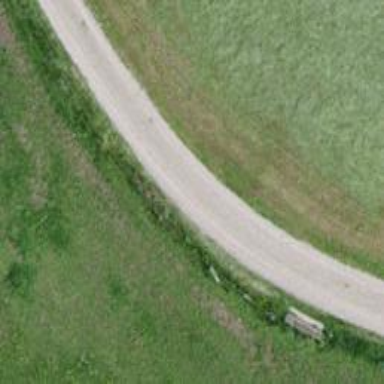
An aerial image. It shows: Compacted track road with grade3 tracktype.